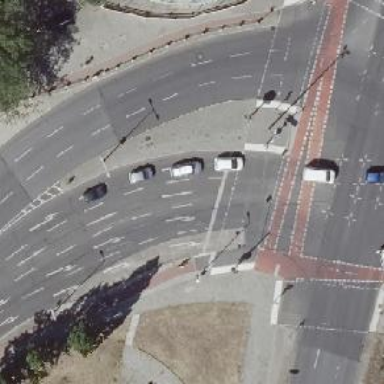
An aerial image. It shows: Secondary road with asphalt surface and cycle track on the right.